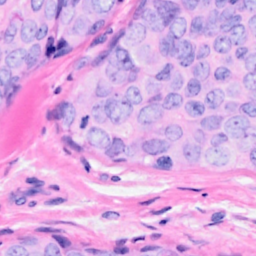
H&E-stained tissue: Breast